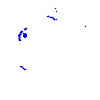
Particle: kaon